Field crop: tomato
Growth stage: 1
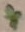
Species: solanum